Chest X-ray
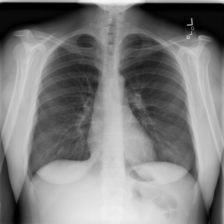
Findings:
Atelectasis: negative
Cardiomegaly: negative
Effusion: negative
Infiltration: negative
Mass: negative
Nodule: negative
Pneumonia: negative
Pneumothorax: negative
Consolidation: negative
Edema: negative
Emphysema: negative
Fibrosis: negative
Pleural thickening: negative
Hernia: negative